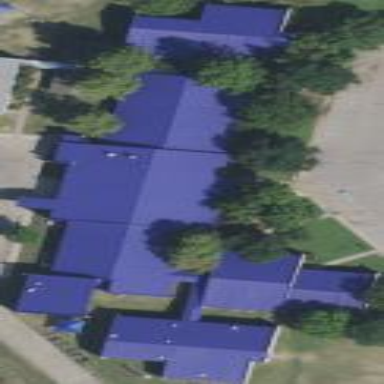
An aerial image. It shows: School building.